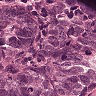
Metastatic tissue present: yes